Question: I want to set conditional format for empty values , how can i do it in asp.net ?
Screenshot :

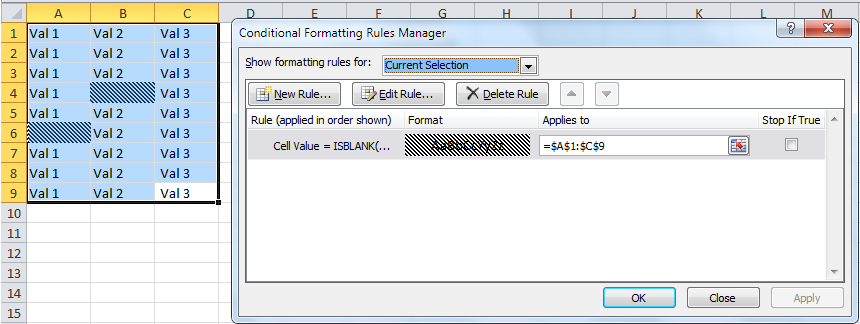
Answer: There is no native support for conditional formatting in EPPlus but you can add it by modifiyng the XML code yourself. Take a look at the source-code here: <URL>